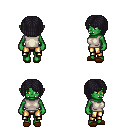
a pixel art fantasy rpg character, female body template, orc, green skin, white sleeveless shirt, gold greaves, raven pageboy hairstyle, brown slippers, four views (front, back, left, right), 2x2 character sprite sheet, small pixel art, hard edges, no anti-aliasing